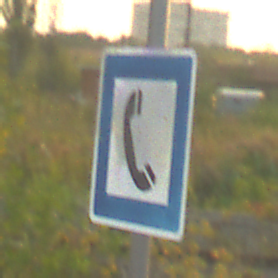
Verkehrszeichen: Fernsprecher
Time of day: SunriseSunset
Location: Outdoor (Suburban)
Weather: PartlyCloudy
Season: NotSpecified
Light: Natural